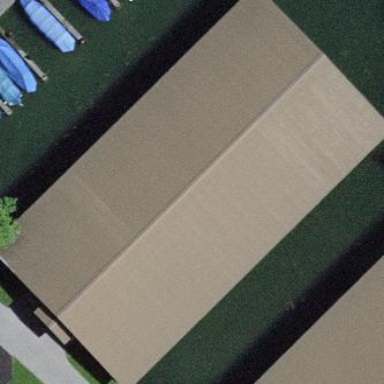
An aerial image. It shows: Boathouse.